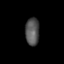
Tissue: prostate
Cell type: Fibroblasts
Senescence score: 0.8101
Nuclear area (px): 375
Mean DAPI intensity: 84.707